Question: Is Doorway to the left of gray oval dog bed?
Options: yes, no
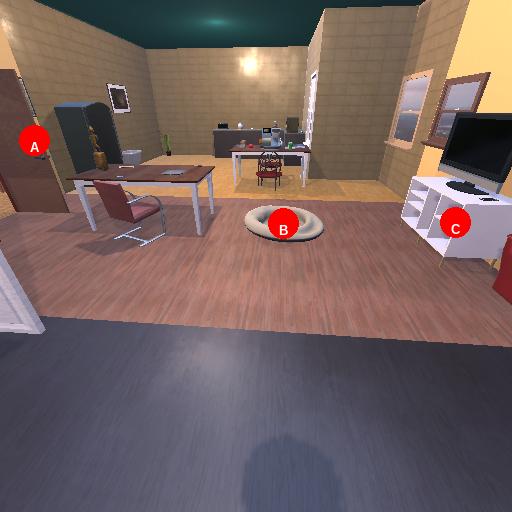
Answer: yes